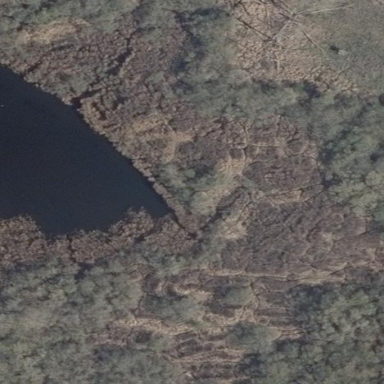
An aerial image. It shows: Bog wetland area.